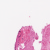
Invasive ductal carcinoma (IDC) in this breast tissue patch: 0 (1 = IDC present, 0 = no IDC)